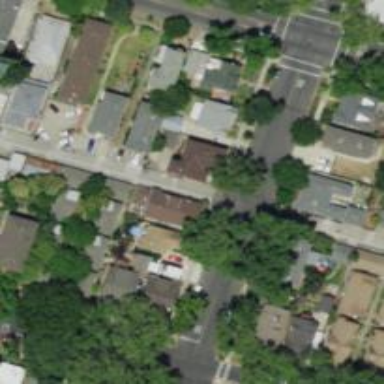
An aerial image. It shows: Alley classified as service road.